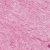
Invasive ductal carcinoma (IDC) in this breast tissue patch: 0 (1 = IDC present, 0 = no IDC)